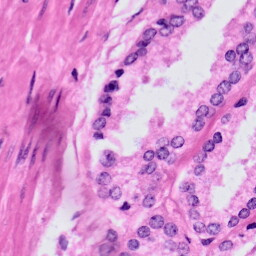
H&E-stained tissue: Prostate